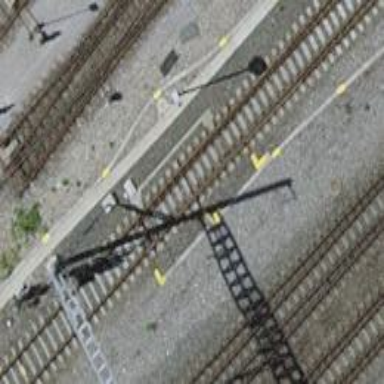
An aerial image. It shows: Railway switch.